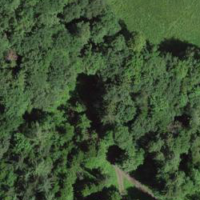
EUNIS habitat code: 41
Species observed at this site:
Certhia brachydactyla
Corvus corone
Motacilla cinerea
Turdus philomelos
Anas platyrhynchos
Sturnus vulgaris
Troglodytes troglodytes
Dendrocopos major
Passer domesticus
Fringilla coelebs
Lanius collurio
Carduelis carduelis
Columba palumbus
Passer montanus
Turdus merula
Phylloscopus collybita
Erithacus rubecula
Hirundo rustica
Milvus migrans
Pica pica
Phoenicurus ochruros
Regulus regulus
Garrulus glandarius
Motacilla alba
Delichon urbicum